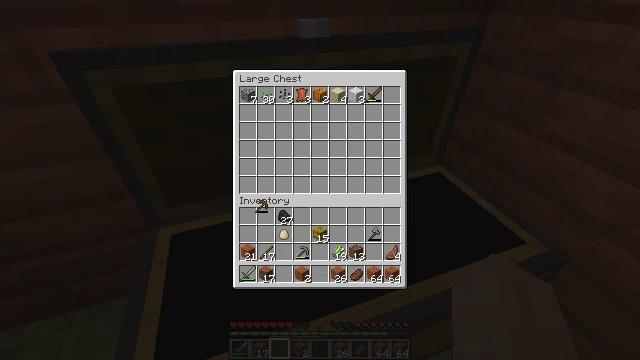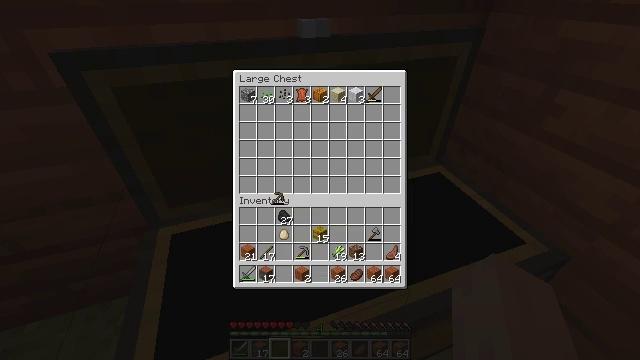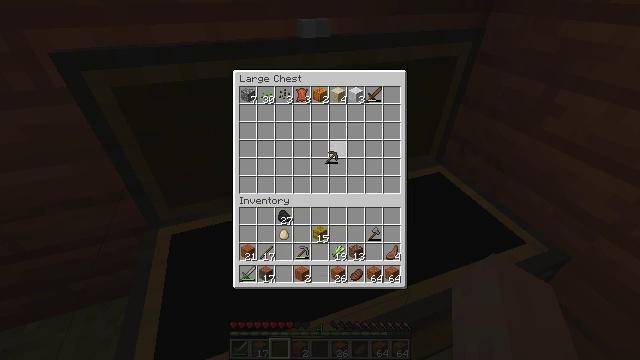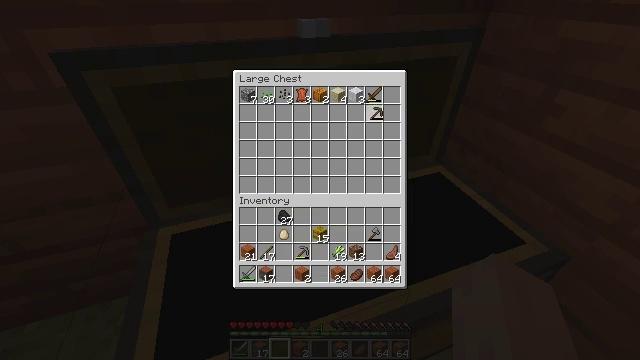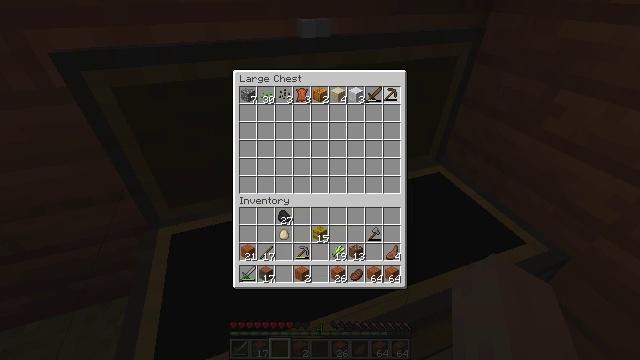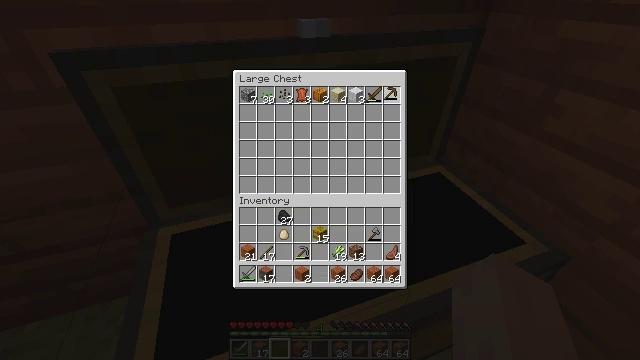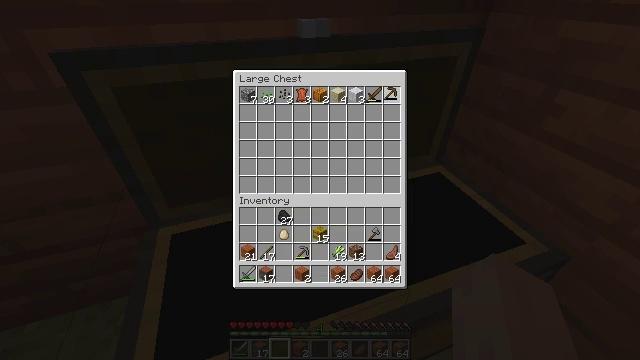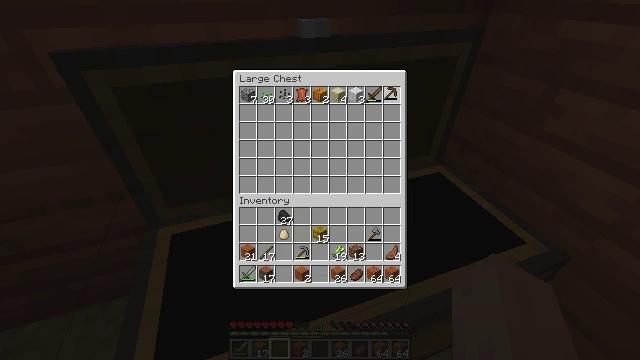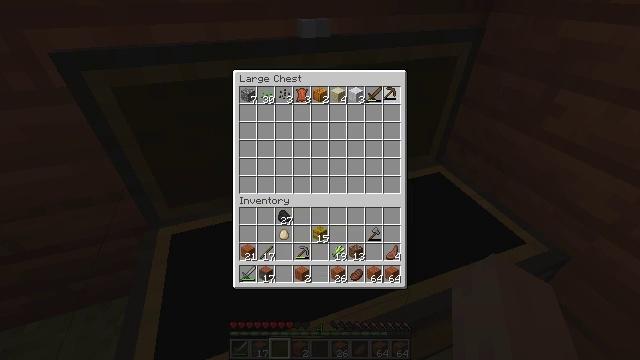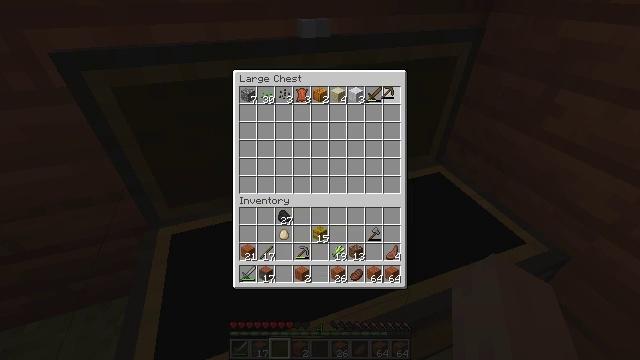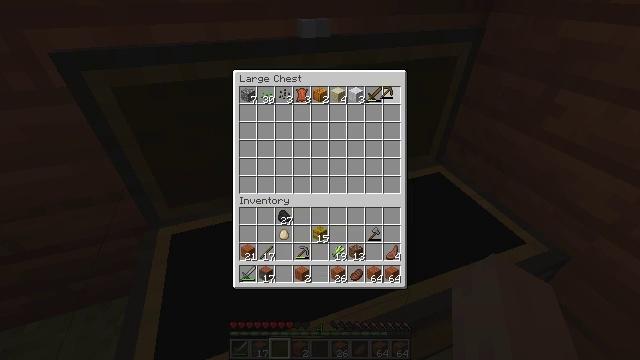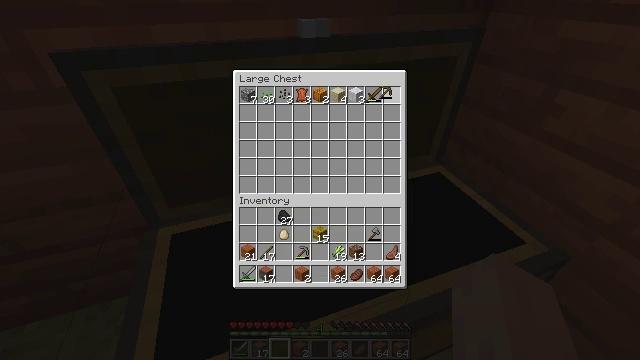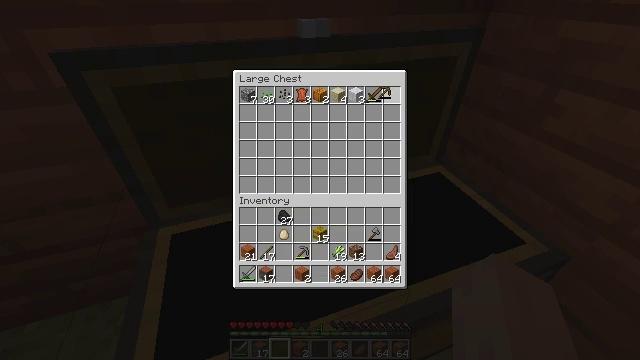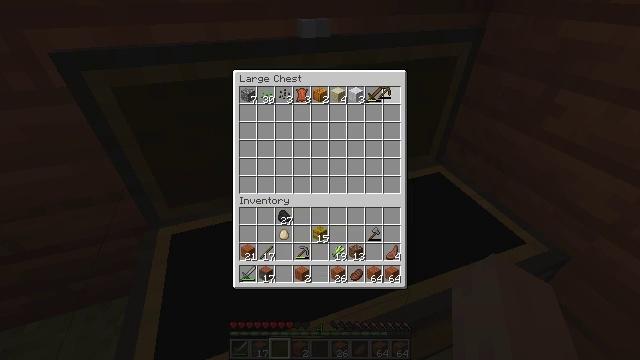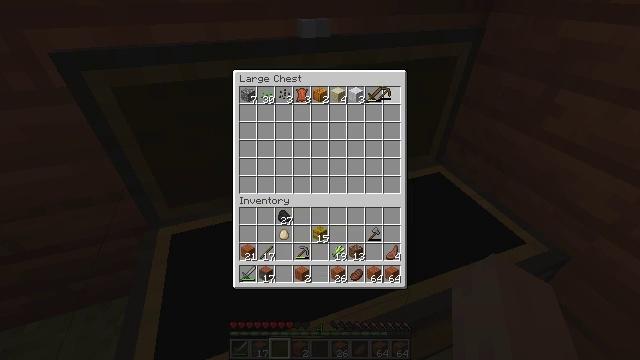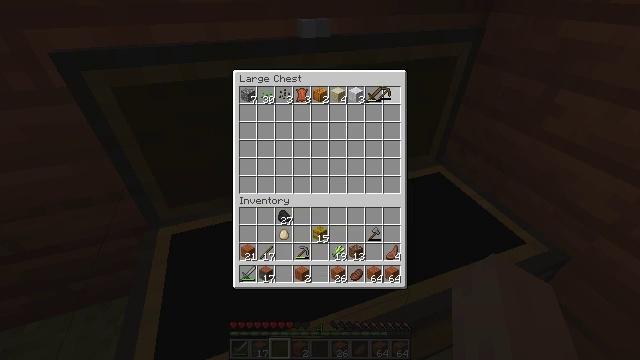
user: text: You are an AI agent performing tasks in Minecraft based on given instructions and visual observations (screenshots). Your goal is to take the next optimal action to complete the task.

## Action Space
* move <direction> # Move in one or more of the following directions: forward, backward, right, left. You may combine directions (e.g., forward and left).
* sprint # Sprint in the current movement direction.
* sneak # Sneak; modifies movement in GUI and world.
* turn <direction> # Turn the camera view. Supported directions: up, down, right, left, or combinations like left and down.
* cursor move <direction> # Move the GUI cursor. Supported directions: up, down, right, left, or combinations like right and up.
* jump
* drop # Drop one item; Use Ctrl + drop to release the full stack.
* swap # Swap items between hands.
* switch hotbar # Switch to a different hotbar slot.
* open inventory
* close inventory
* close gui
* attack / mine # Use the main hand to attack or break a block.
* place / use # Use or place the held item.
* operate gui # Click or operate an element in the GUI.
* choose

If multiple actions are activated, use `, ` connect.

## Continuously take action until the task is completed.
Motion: motion action
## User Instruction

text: Craft an acacia door.
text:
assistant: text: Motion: cursor move right and up
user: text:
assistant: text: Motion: cursor move right and up
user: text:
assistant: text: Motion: cursor move right and up
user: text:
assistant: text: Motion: cursor move right and up
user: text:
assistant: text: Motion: no_op
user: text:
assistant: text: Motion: no_op
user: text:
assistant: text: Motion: no_op
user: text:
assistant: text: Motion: no_op
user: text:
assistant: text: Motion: no_op
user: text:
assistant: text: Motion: no_op
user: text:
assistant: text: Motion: no_op
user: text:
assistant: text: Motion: no_op
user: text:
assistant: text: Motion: no_op
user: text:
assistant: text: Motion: no_op
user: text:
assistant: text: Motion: operate gui
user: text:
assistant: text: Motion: operate gui
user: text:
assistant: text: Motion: operate gui
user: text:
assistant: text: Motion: no_op
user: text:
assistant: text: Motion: no_op
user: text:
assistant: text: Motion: no_op
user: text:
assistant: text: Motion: no_op
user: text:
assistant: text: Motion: no_op
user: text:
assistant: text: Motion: no_op
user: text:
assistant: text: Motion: cursor move down
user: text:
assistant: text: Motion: cursor move down
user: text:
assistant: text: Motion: cursor move down
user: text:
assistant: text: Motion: cursor move left and down
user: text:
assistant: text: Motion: no_op
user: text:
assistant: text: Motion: no_op
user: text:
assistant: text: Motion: cursor move down